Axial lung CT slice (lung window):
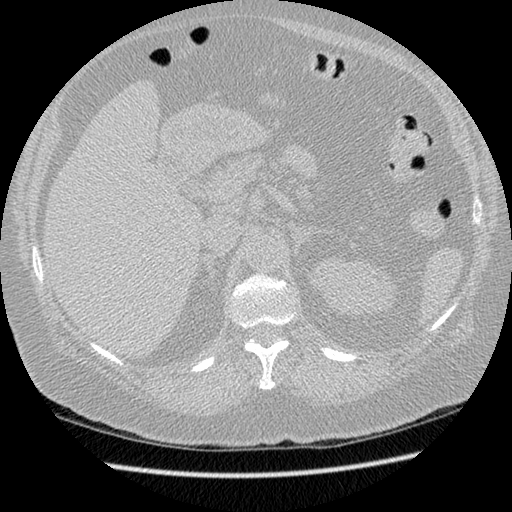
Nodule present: no